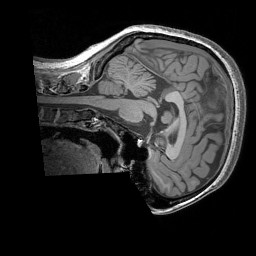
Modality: T1w
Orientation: sagittal
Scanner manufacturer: siemens
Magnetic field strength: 3 T
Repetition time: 1.83 s
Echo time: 0.00303 s